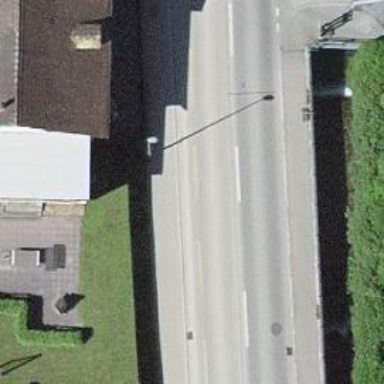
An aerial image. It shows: Street lamp support.